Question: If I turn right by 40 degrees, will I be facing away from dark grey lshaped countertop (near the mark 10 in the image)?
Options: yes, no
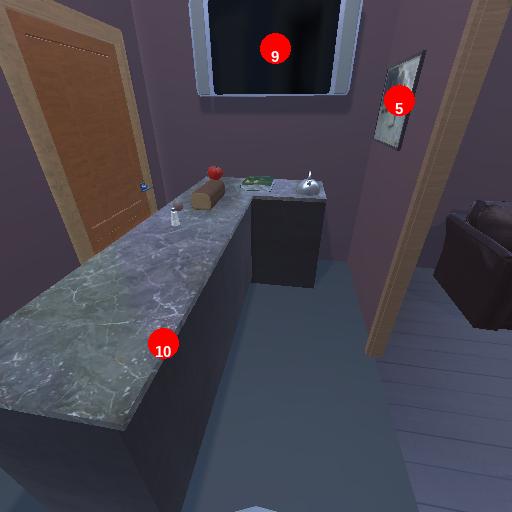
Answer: yes